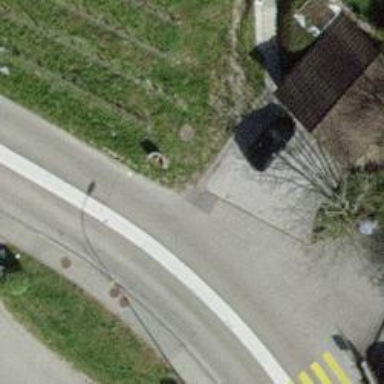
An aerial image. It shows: Secondary road with asphalt surface.